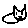
Label: cat